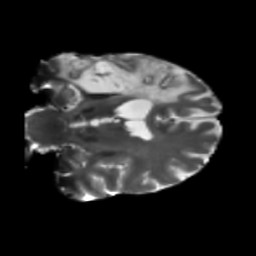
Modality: T2w
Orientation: coronal
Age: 49
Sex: male
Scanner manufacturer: siemens
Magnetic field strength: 3 T
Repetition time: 5.25 s
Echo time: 0.08 s